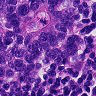
Metastatic tissue present: yes